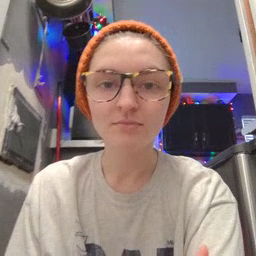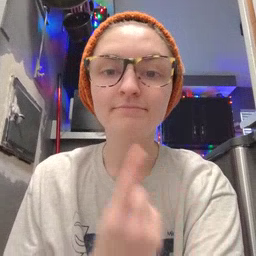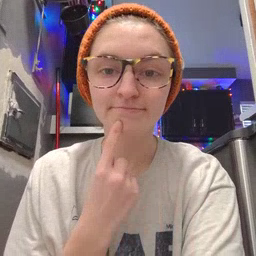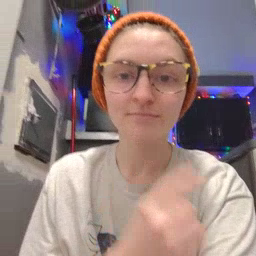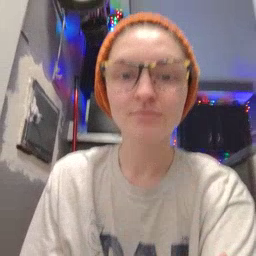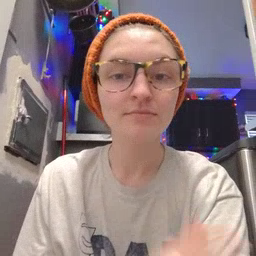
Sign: say